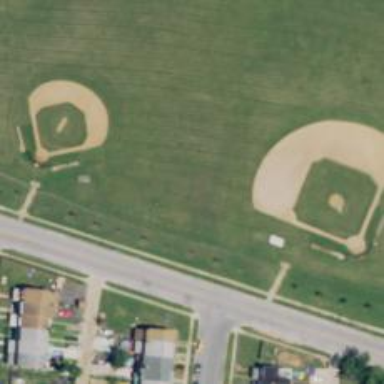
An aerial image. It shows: Baseball pitch for leisure and sports activities.